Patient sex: M
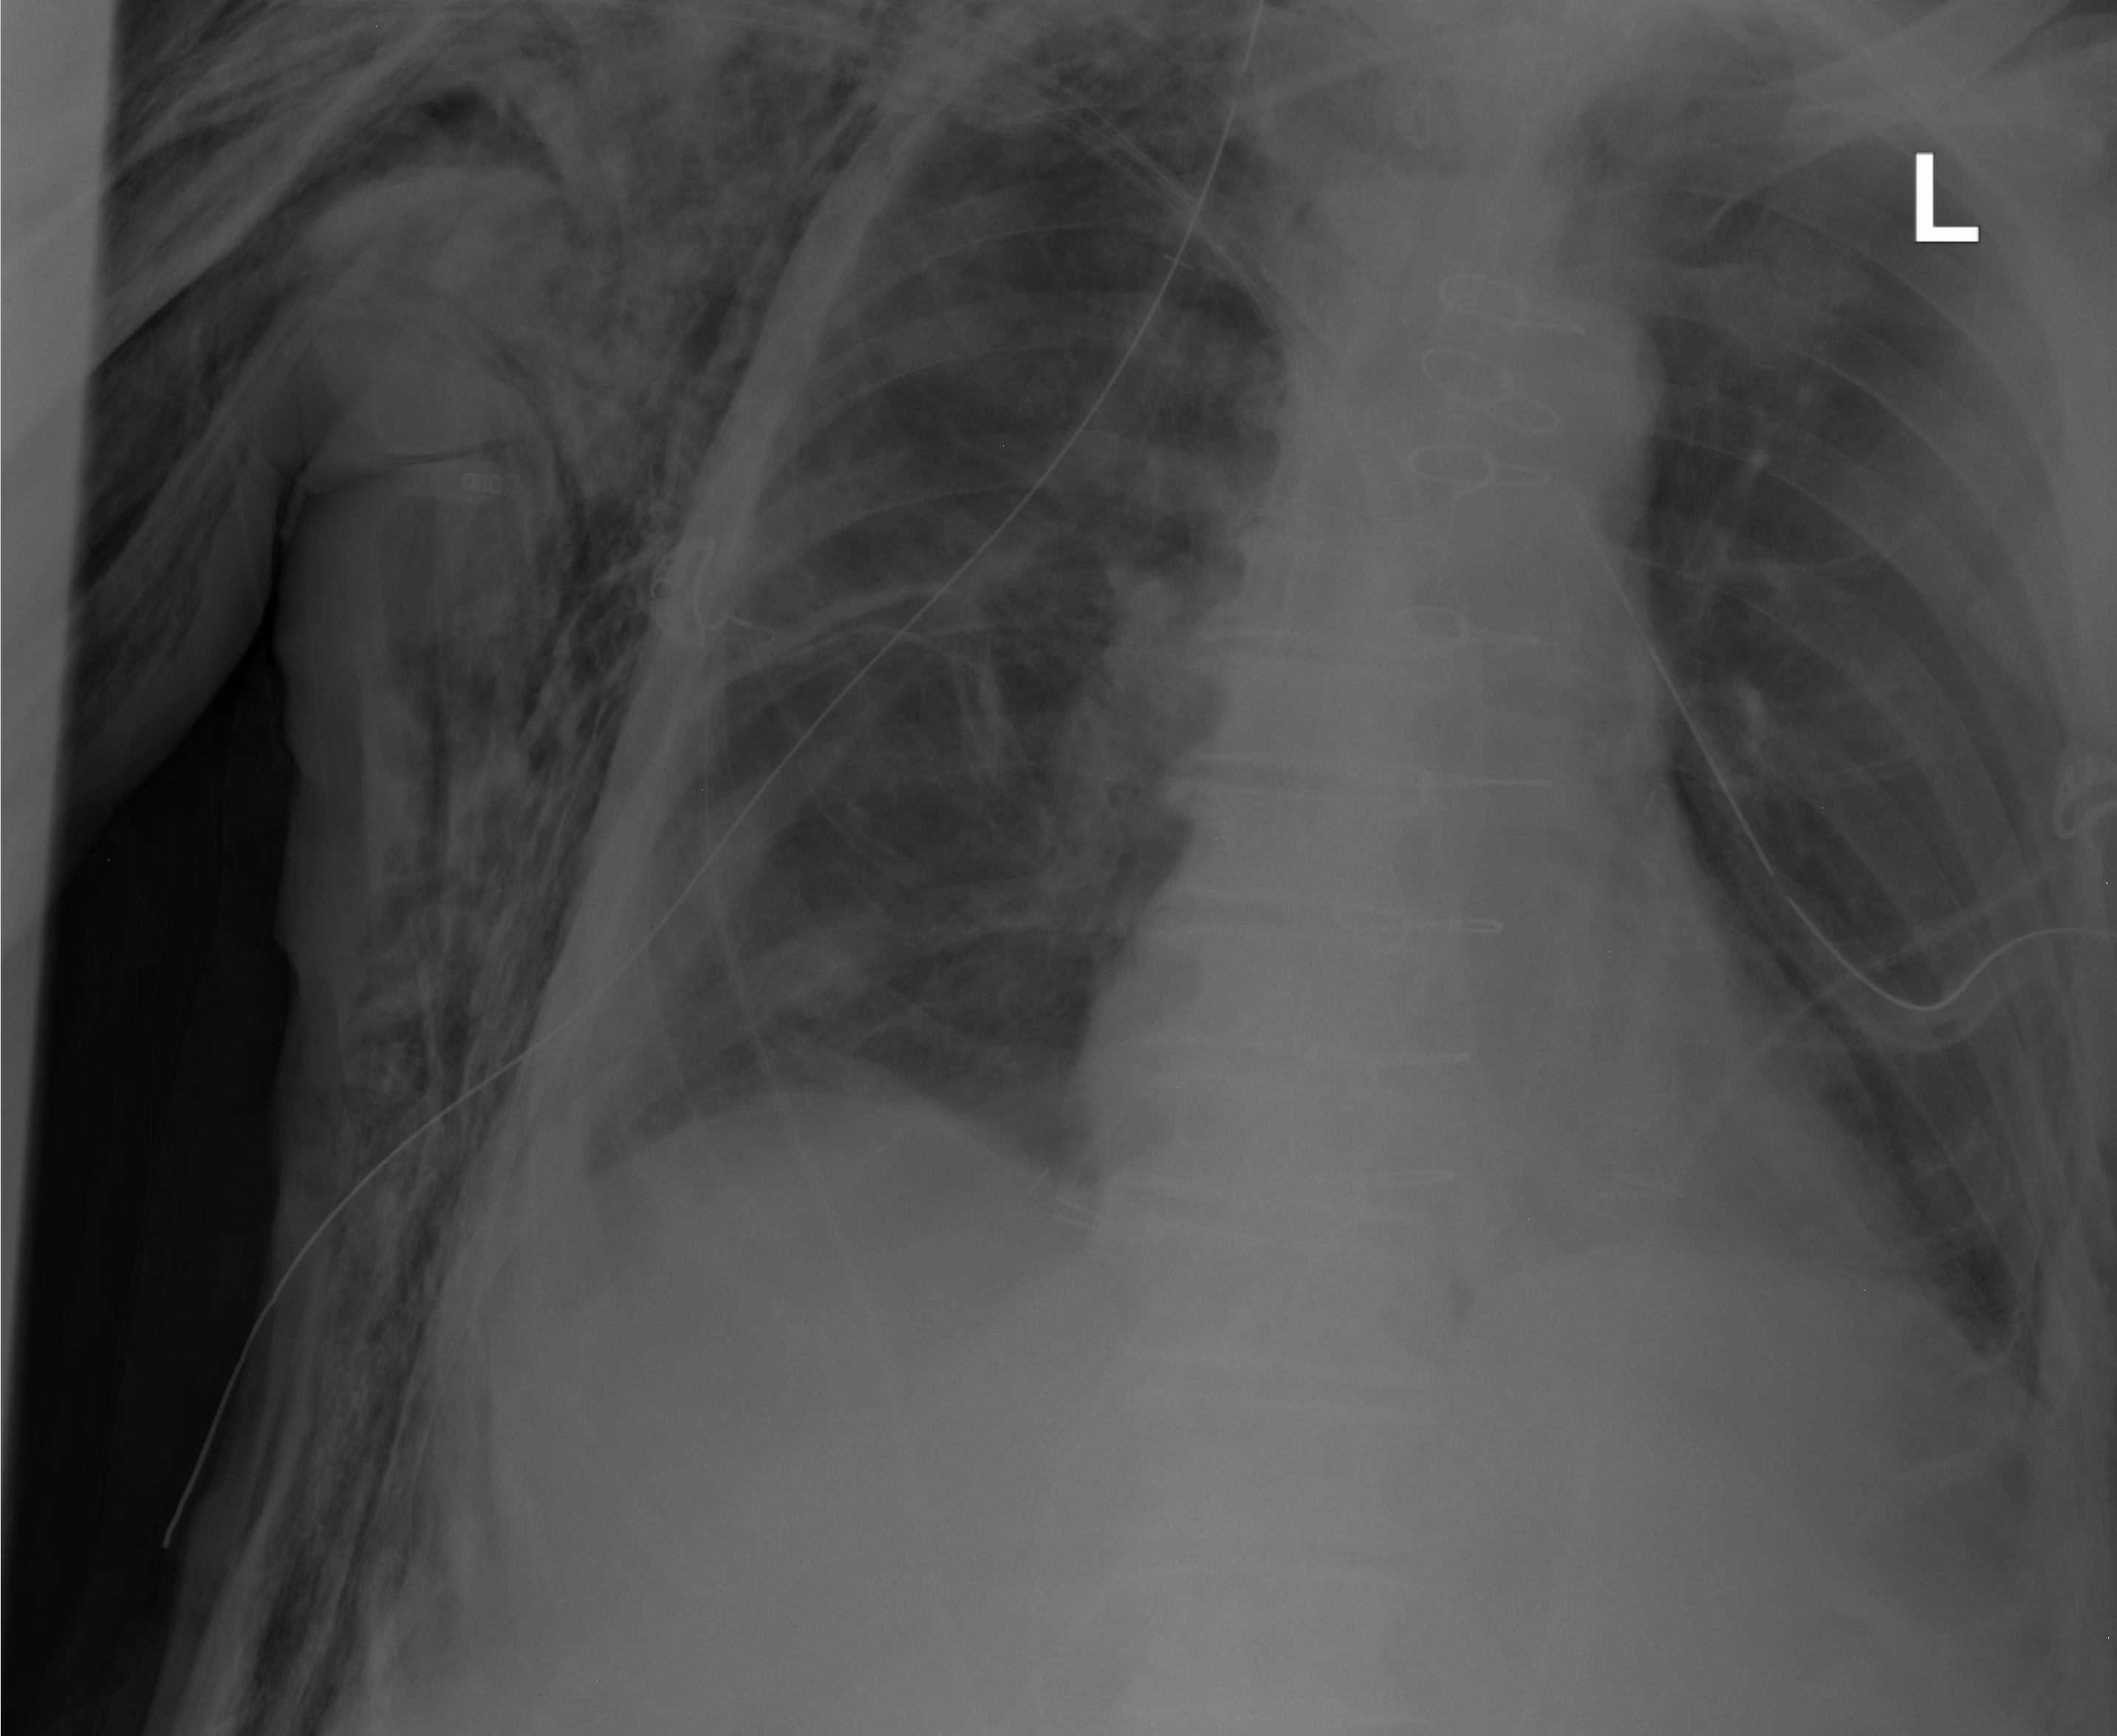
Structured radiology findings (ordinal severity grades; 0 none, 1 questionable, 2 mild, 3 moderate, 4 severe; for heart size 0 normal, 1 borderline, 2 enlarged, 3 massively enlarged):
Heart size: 0
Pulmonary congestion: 0
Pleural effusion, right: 0
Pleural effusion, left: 0
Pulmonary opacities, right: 0
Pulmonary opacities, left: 0
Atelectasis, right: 2
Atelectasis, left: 2